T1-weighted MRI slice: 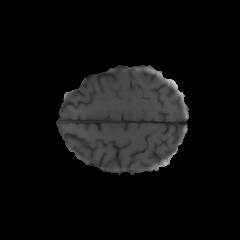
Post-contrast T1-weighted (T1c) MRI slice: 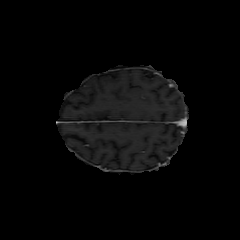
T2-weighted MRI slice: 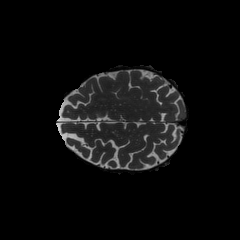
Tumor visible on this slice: no